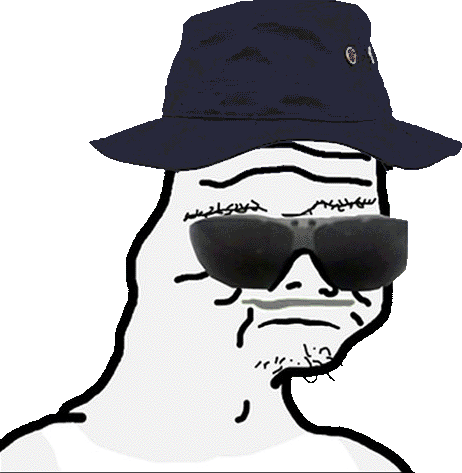
Label: 5_Boomer